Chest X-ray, AP view. Patient: 61 years old, sex M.
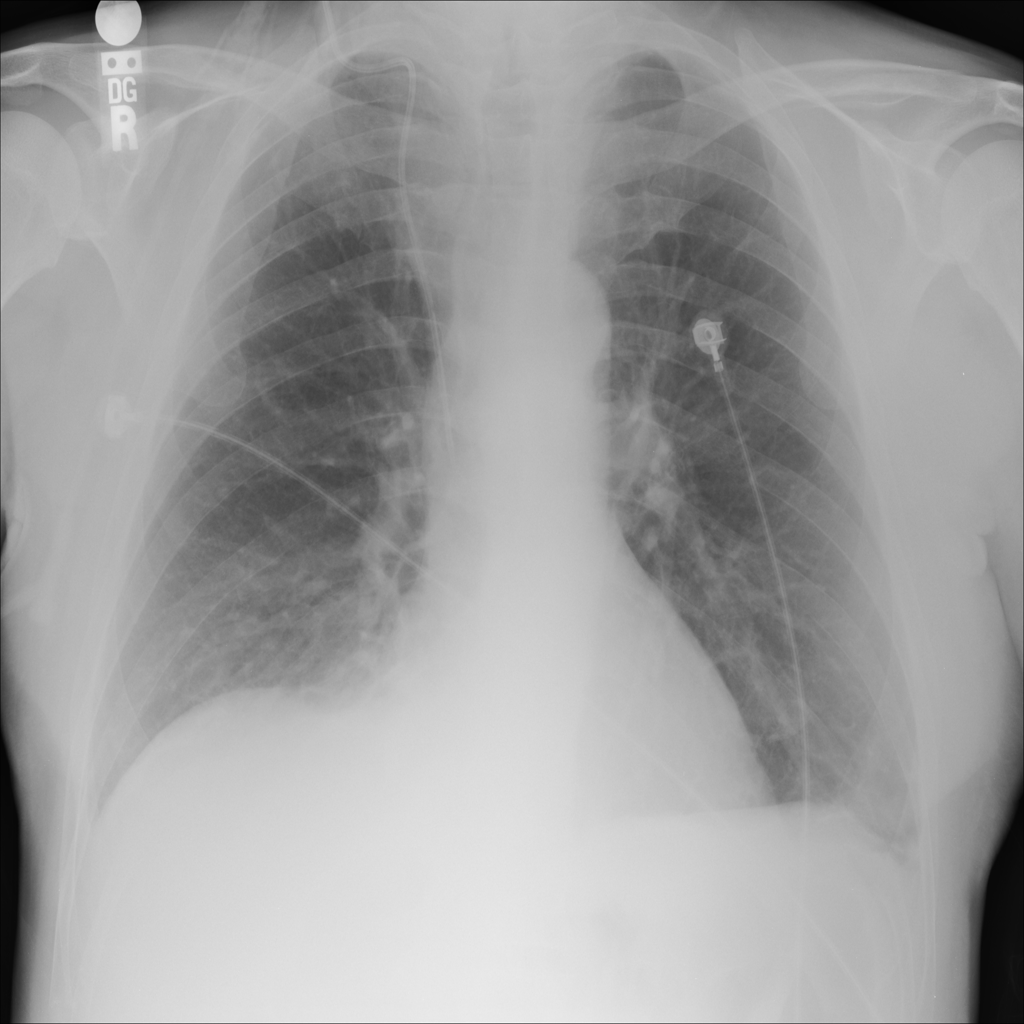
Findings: No Finding